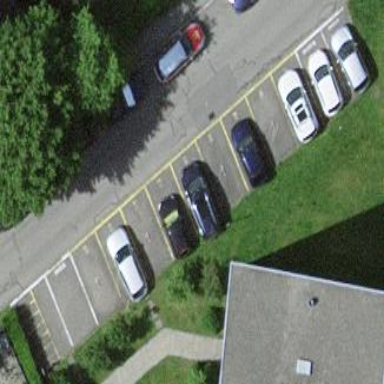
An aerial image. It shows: Street-side parking area.